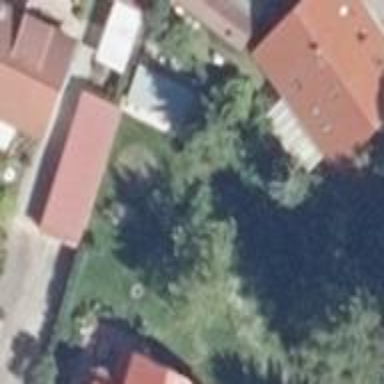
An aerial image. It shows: Detached building.